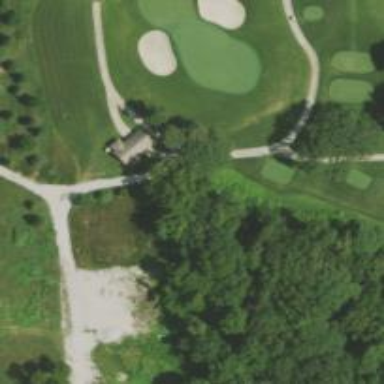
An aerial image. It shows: Service road with high-quality grade1 tracktype. It resembles golf cart path.